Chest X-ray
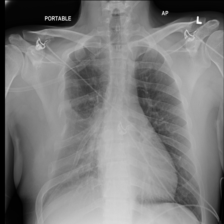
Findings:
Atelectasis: negative
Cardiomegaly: negative
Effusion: negative
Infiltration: negative
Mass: negative
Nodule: negative
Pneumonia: negative
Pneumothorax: negative
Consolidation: negative
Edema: negative
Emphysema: negative
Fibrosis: negative
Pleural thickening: negative
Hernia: negative